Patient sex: F
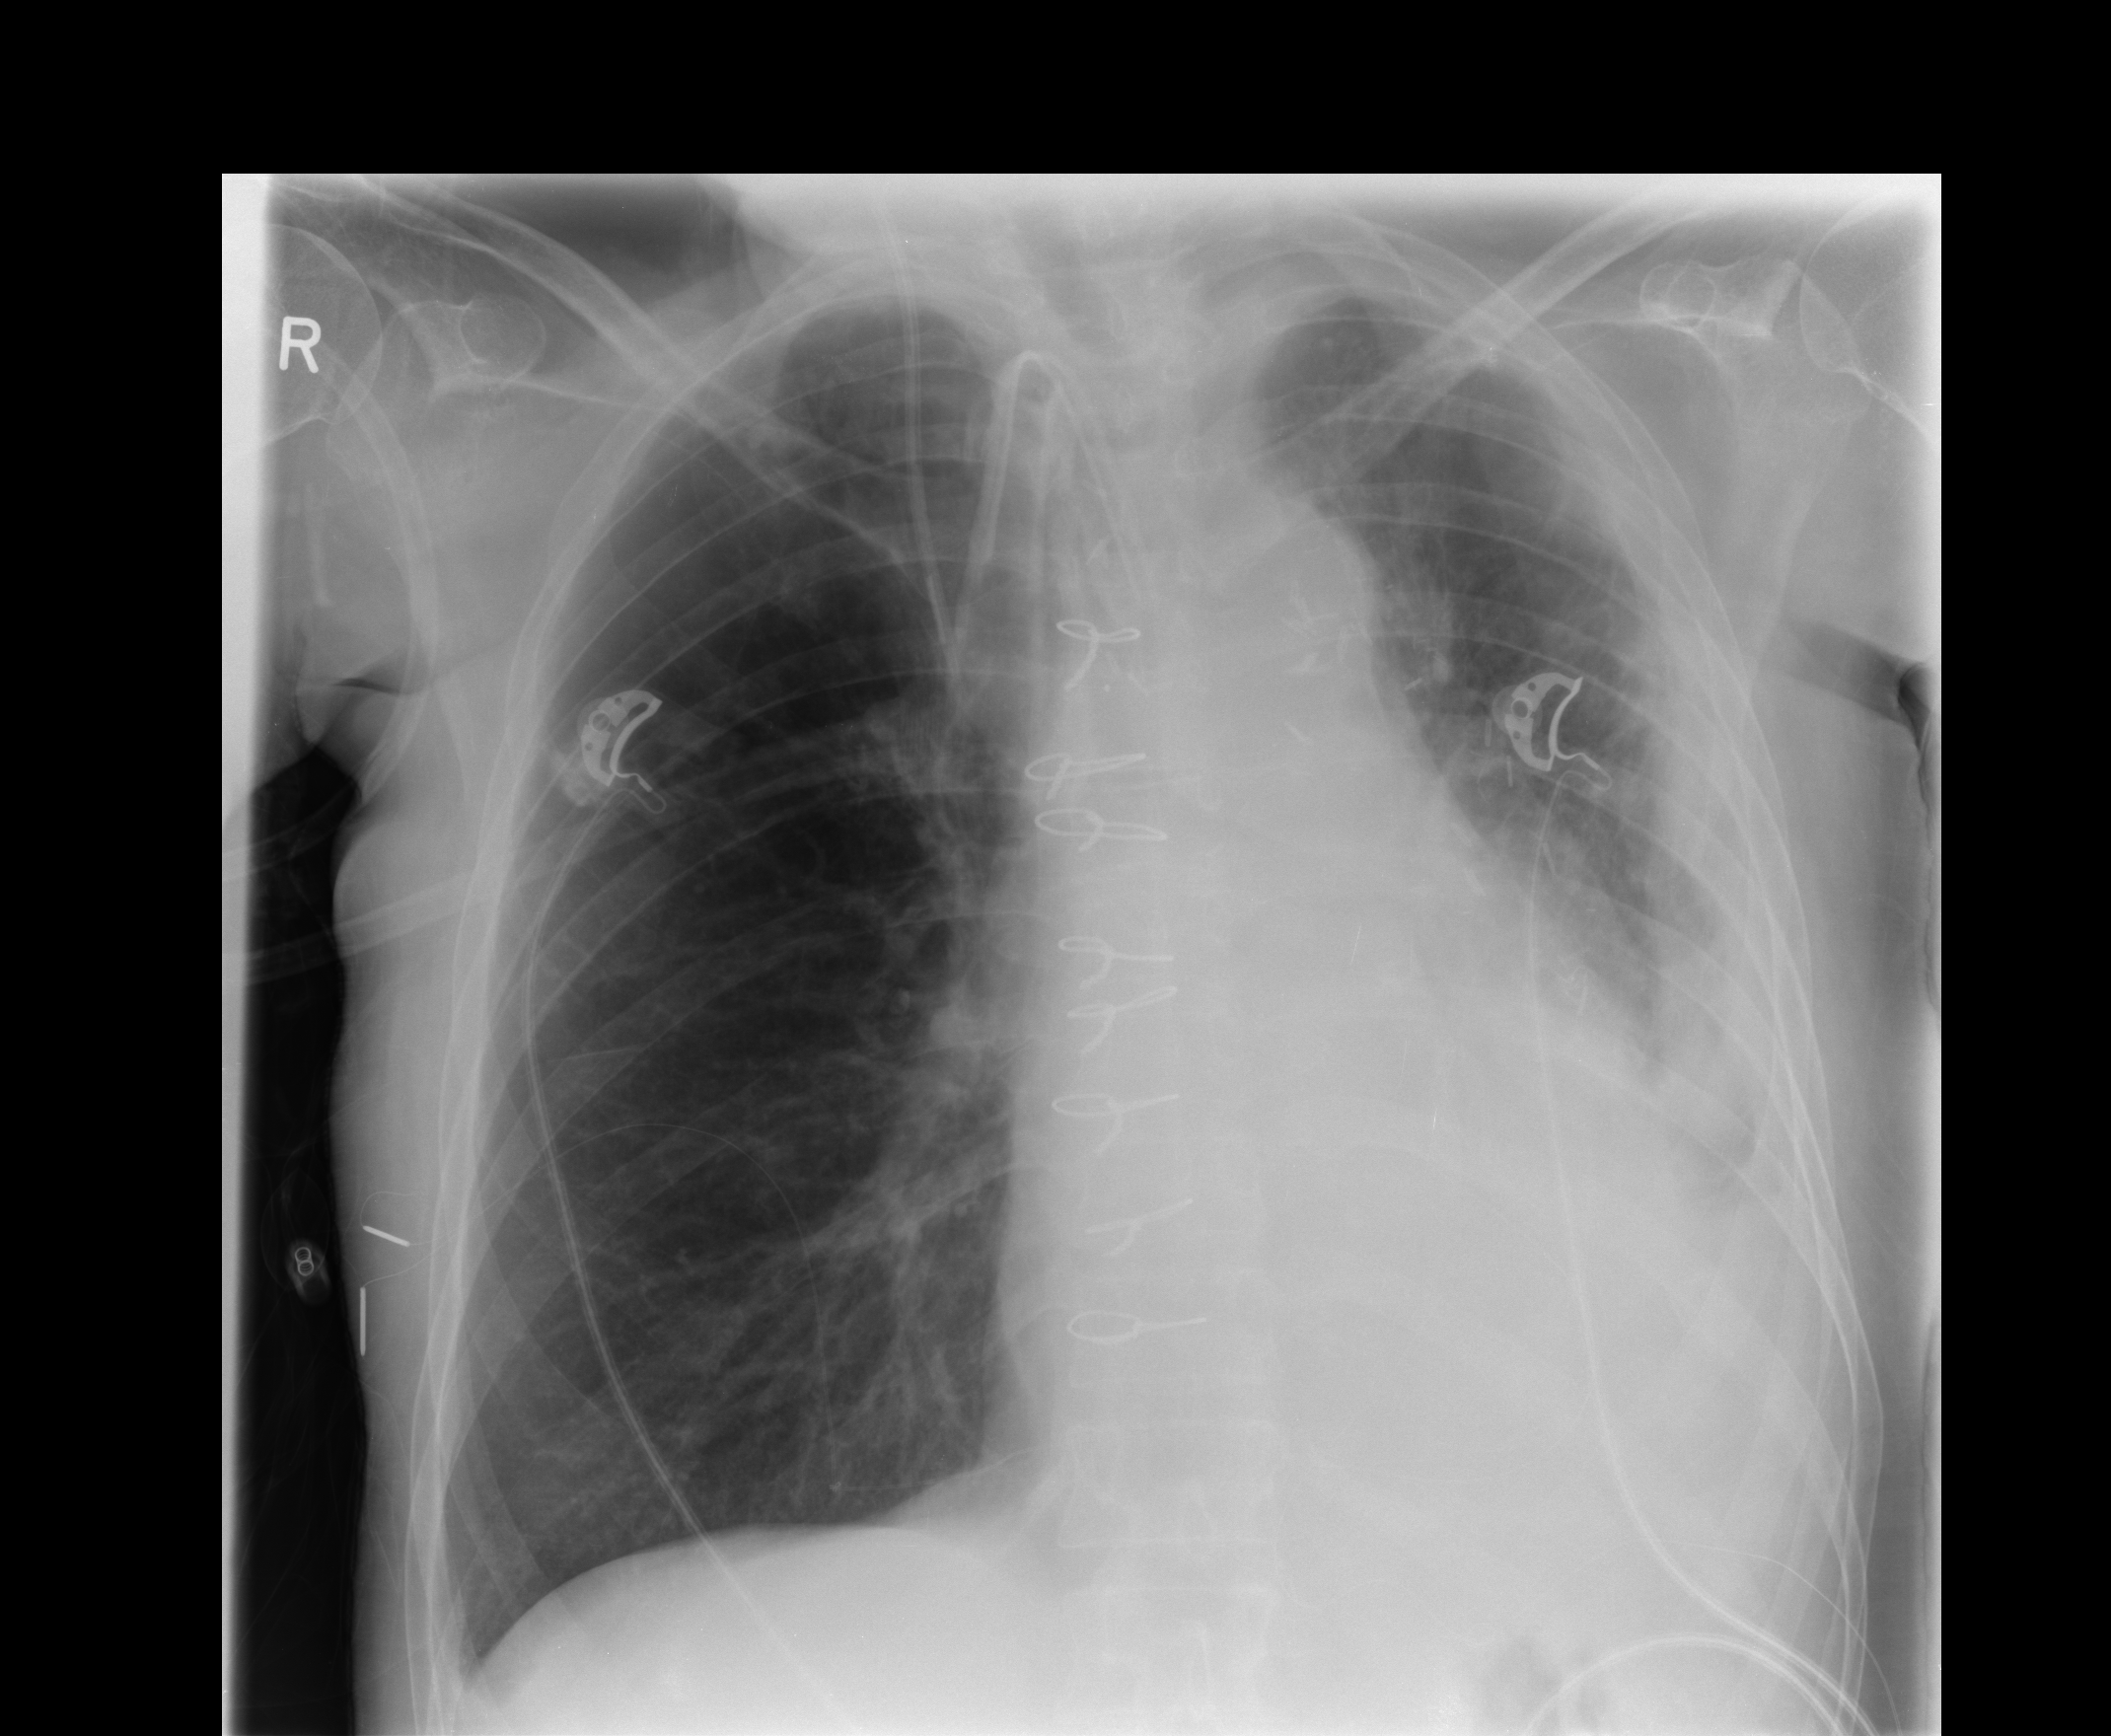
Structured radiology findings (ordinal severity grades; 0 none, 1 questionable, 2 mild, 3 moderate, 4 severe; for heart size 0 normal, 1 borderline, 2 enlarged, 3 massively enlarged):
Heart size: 2
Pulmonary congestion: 0
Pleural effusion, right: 0
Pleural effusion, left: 3
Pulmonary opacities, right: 0
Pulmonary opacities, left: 2
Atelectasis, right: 0
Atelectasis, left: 3